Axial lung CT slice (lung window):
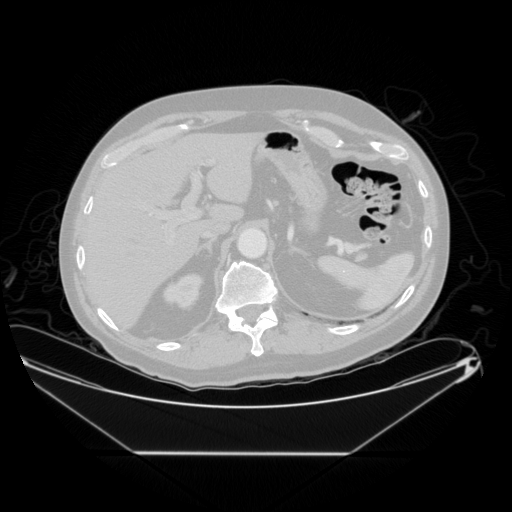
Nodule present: no